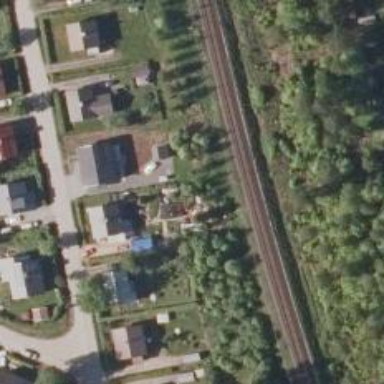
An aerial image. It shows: Railway track with continuous electrified contact line.